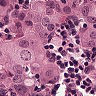
Metastatic tissue present: yes